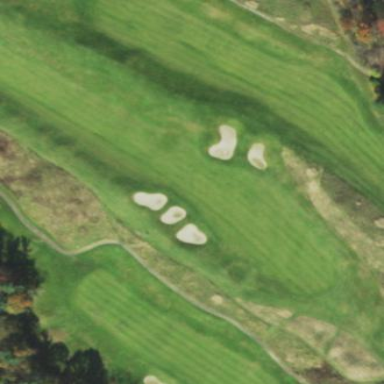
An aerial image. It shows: Rough area in golf course.